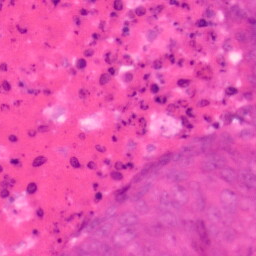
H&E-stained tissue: Colon